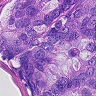
Metastatic tissue present: yes